Aerial crown-view tile of a tropical tree (Barro Colorado Island, Panama), acquired 20250915:
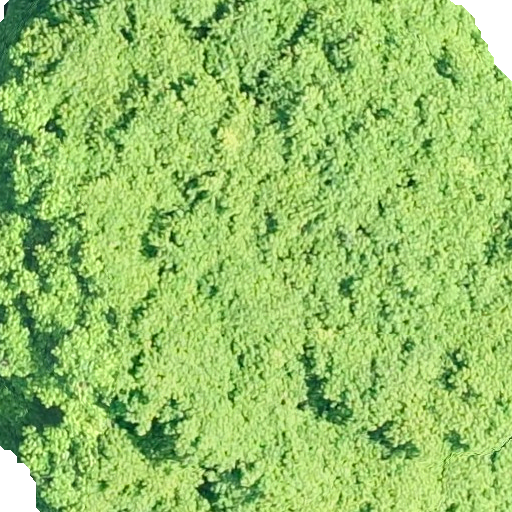
Species: Tachigali panamensis
GBIF accepted scientific name: Tachigali panamensis
Crown area: 541.932 m²